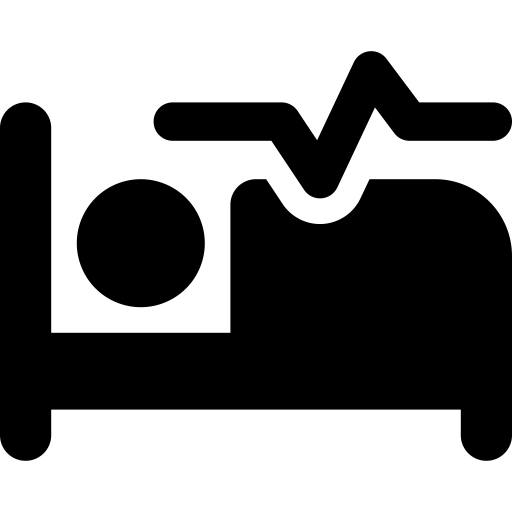
Tags: icon, FontAwesome, fa-icon, solid, bed, pulse